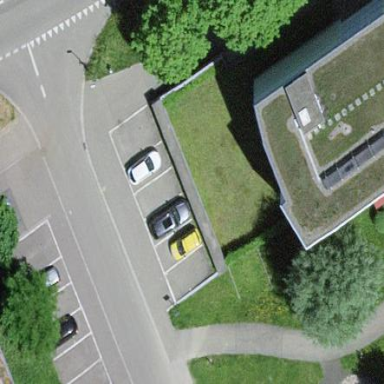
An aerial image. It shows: Street side parking area.